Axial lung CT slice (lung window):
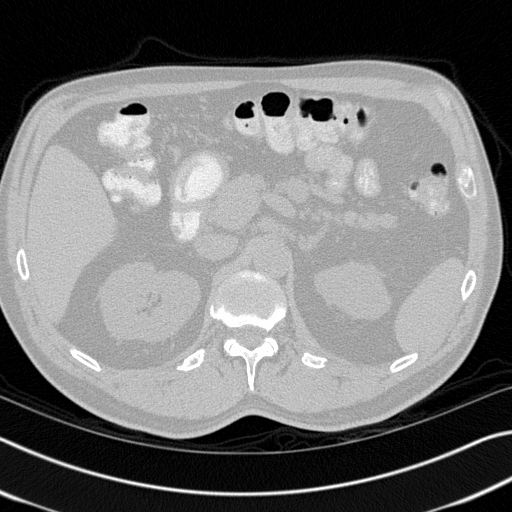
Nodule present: no